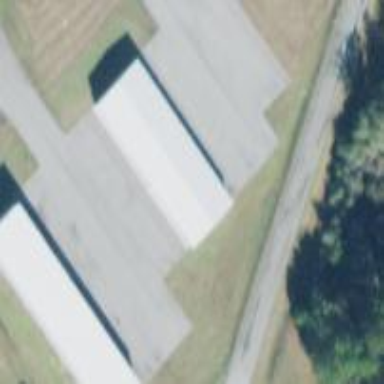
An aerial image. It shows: Hangar building located at airport.